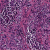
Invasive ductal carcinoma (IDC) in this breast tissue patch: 1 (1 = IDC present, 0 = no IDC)